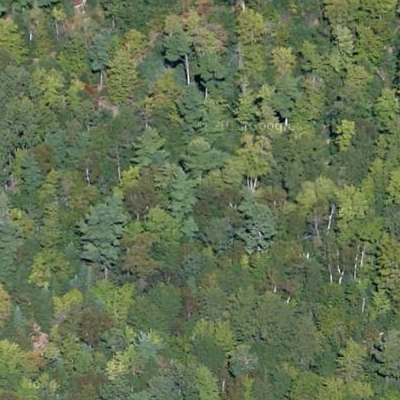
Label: Forest